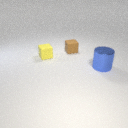
small brown rubber cube behind small yellow rubber cube